Question: I can run SQL statements but cant find the tables in the "tables" tab.
How can I solve this?
For example, the EMP table is not showing in Tables tab.
Also, how to create a new database? I am MS SQL server background.

thanks in advance!
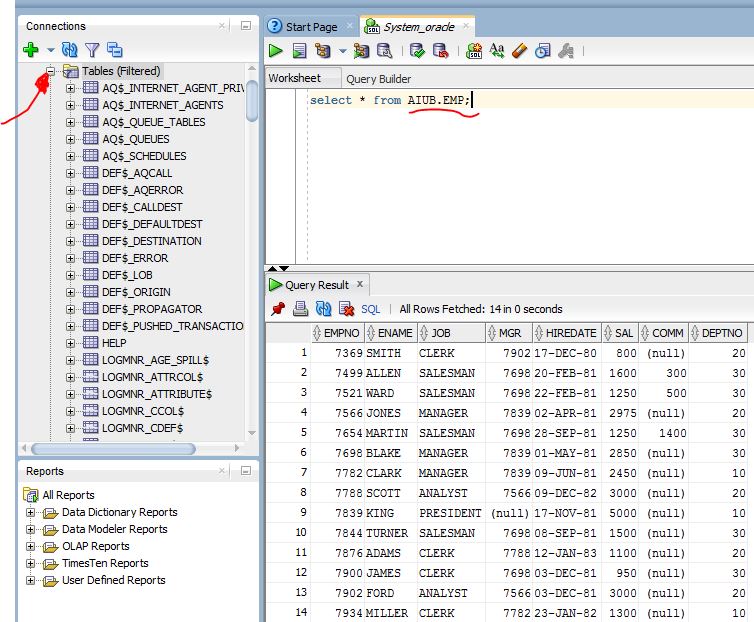
Answer: There could be two possibilities -
1. As Justin Cave commented, you might not be logged in as the AIUB user. Do, SHOW USER, if it is not the user AIUB, then DISCONNECT and log in as AIUB user.
2. FILTER might have been applied in SQL Developer for TABLES. Try Clear filter option.
Do not use SYS, it is special and not for regular use.
- - - - - -
NEVER EVER use SYS/SYSDBA for anything that can be done by another user.
Use SYS/SYSDBA ONLY for something that can't be done by someone else. Read <URL>